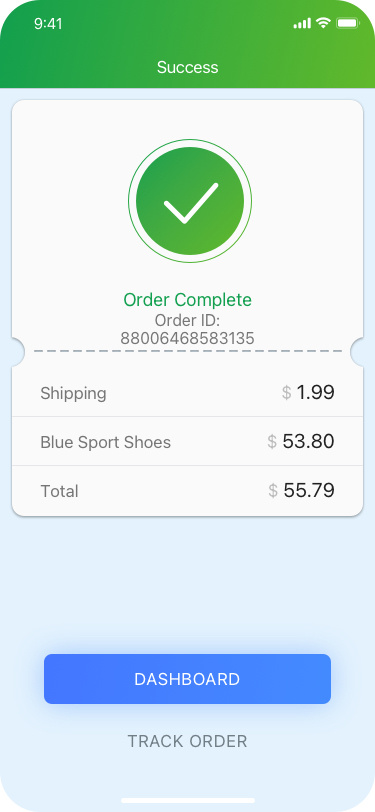
Text in this UI design:
Order Complete

Order ID: 88006468583135
Success